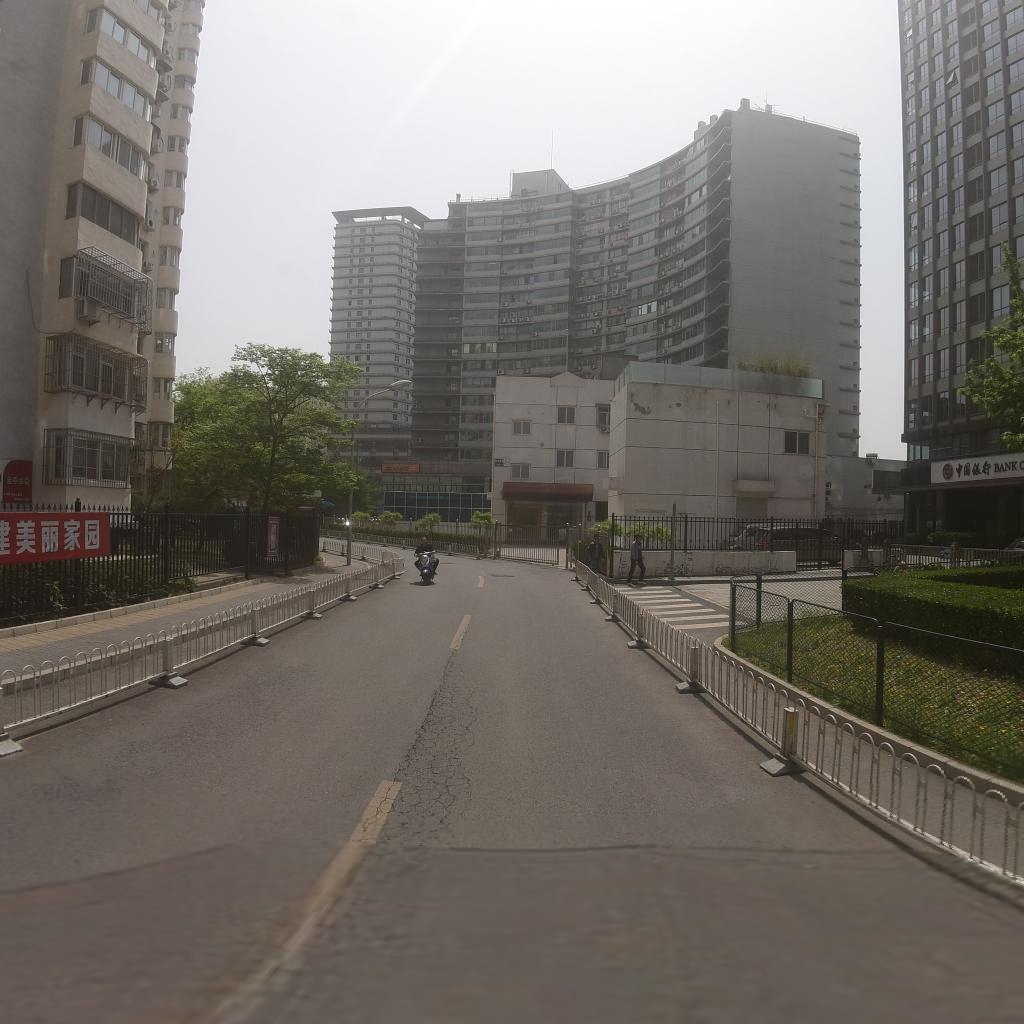
Region: Xicheng
Road damage annotations: alligator crack